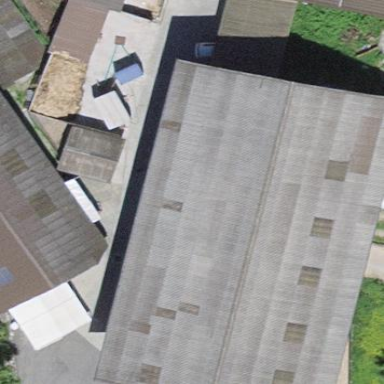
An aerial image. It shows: Farm building.